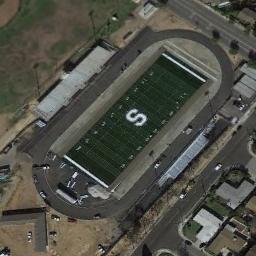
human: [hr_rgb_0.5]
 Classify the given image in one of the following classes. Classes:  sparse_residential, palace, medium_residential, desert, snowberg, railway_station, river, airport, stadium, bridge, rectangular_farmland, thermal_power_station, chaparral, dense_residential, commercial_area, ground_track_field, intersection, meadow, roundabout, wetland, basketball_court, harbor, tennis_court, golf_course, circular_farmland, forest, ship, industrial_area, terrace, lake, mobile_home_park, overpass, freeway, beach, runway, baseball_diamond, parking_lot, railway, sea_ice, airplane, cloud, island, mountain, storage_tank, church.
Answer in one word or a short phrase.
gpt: ground_track_field